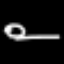
Label: line